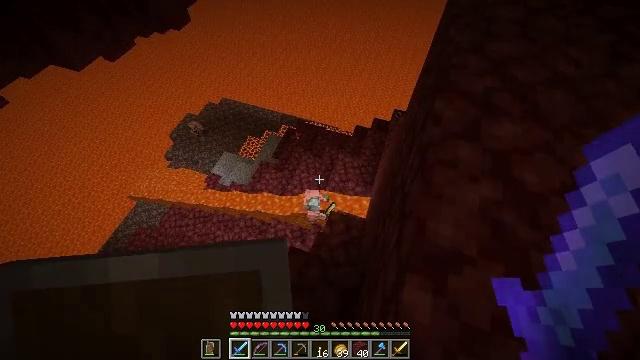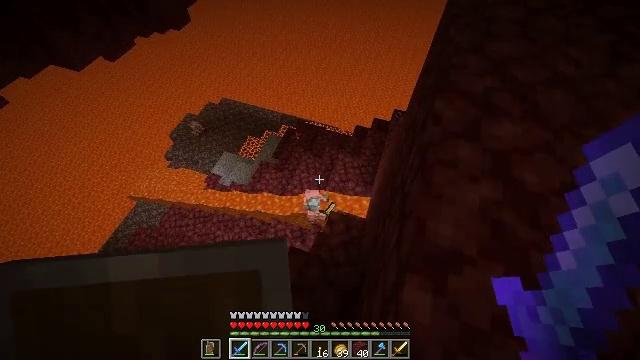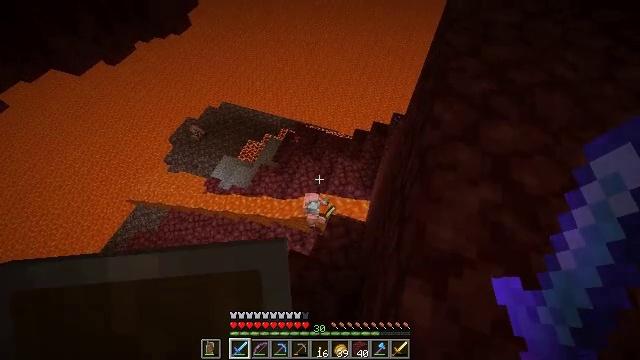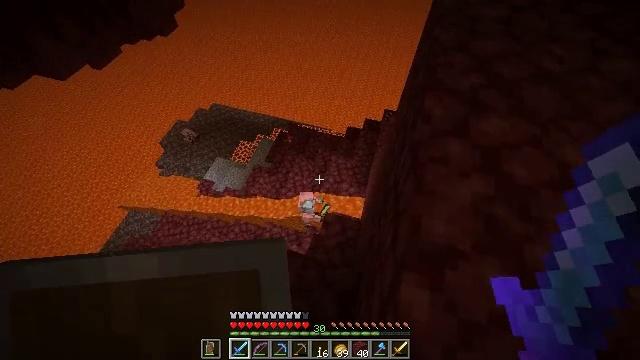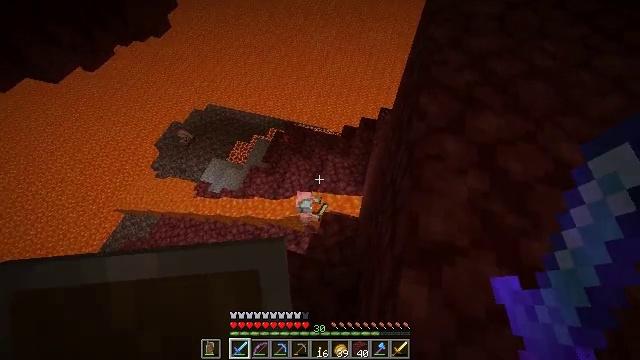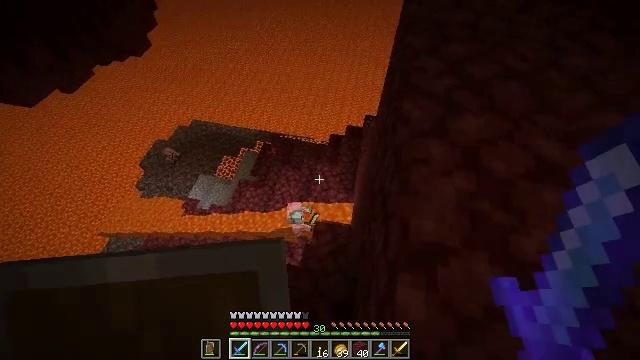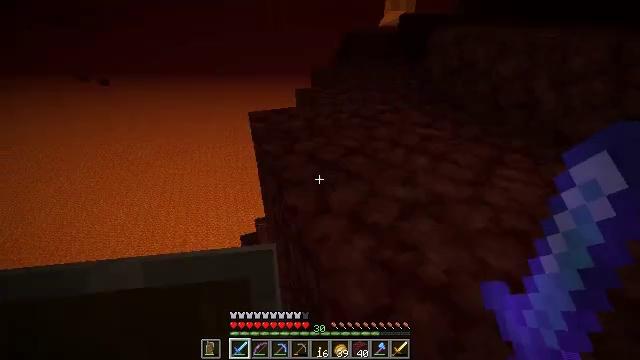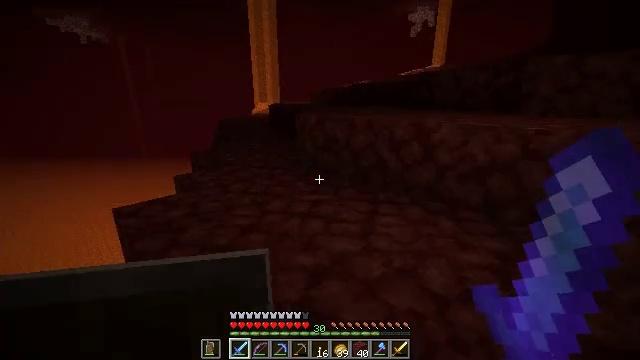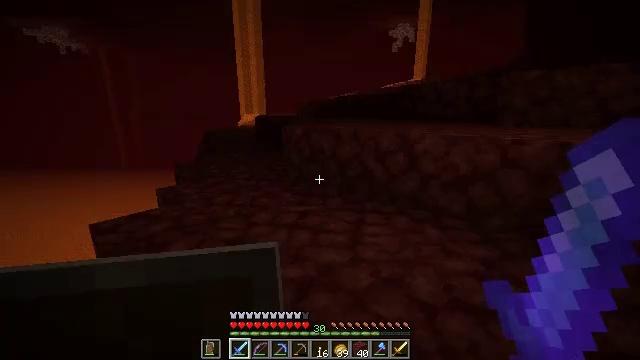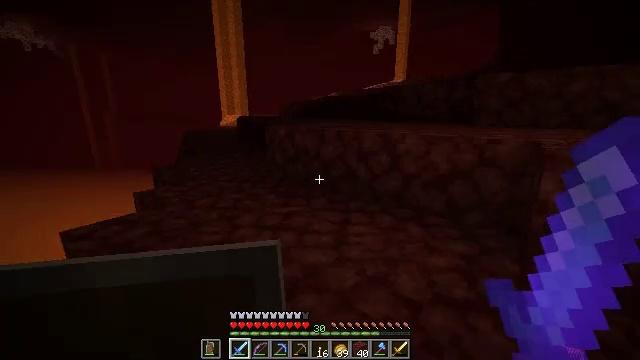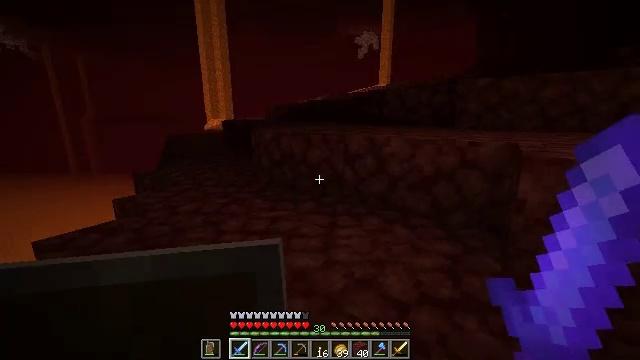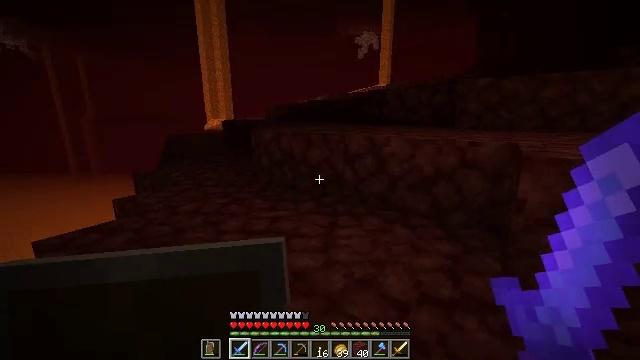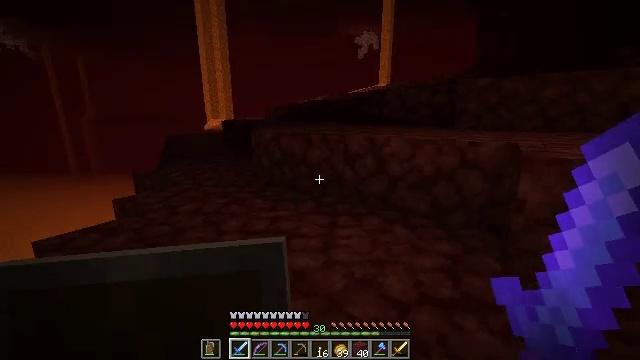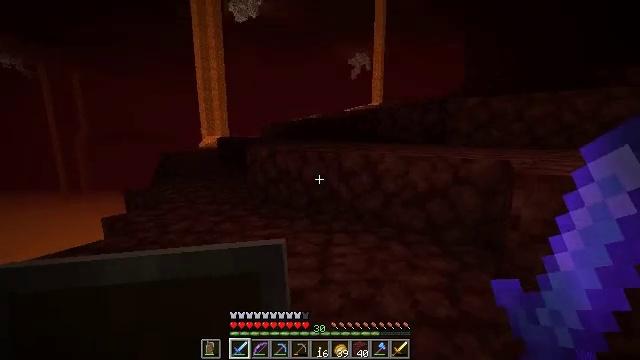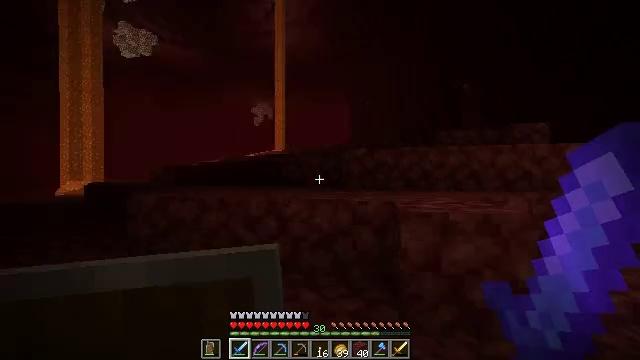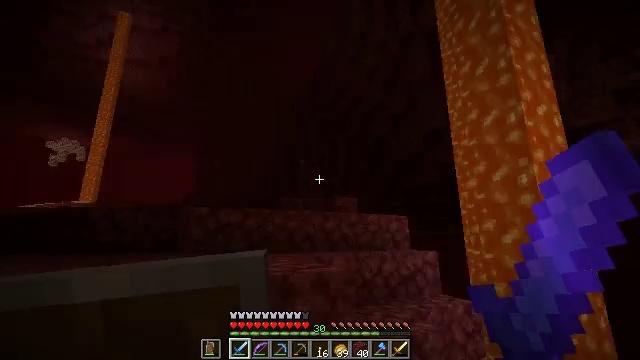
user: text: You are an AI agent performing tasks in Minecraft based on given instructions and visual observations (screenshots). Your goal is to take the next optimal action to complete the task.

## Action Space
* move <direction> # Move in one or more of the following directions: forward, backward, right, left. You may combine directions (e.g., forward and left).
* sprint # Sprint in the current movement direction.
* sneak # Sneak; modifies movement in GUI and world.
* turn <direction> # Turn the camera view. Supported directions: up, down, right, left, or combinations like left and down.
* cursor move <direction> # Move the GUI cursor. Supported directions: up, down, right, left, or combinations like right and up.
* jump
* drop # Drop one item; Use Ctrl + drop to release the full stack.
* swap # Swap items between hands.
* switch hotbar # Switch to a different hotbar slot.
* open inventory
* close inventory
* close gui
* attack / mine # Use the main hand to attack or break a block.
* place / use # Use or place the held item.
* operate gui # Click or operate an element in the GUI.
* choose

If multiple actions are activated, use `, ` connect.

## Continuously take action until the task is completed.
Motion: motion action
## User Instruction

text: Collect the brown mushroom from the forest floor.
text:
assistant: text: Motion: sneak
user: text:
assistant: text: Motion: sneak
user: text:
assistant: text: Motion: sneak, turn right
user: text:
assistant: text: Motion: sneak, turn right
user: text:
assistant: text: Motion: sneak, turn right and up
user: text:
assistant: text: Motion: sneak, turn right and up
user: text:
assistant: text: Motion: sneak, turn right and up
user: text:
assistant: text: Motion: sneak, turn right and up
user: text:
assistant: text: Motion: sneak, turn right
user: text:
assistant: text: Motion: sneak, turn right
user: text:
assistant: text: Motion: sneak
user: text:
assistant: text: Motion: sneak
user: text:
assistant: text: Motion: move forward, sneak, turn right and up
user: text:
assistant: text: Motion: move forward, sneak, turn right and up
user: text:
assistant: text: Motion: move forward, sneak, turn right and up
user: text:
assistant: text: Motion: move forward, sneak, turn right and up
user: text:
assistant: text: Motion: move forward, sneak, turn right and up
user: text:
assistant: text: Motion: sneak, turn up
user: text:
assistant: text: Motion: sneak
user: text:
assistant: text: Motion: sneak
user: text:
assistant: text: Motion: sneak
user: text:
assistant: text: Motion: sneak, turn right and up
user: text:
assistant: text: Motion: sneak, turn right and up
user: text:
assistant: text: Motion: move left, sneak, turn right
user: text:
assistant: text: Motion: move left, sneak
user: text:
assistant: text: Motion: move left, sneak
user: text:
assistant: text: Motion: move left, sneak
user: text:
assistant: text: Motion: move left, sneak
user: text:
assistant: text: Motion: sneak, turn right and down
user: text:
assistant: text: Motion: sneak, turn right and down